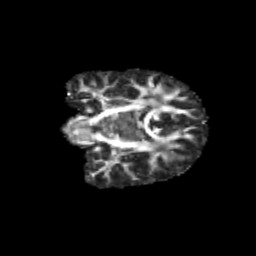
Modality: FA
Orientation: coronal
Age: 11
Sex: male
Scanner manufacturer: siemens
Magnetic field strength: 3 T
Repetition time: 3.8 s
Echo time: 0.07 s